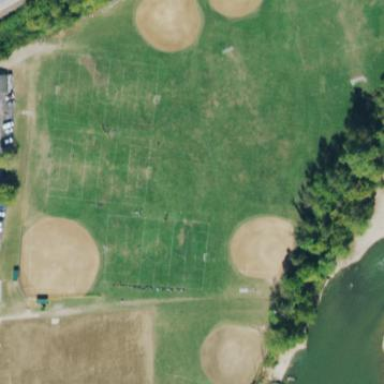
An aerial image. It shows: Baseball pitch for leisure land activities.